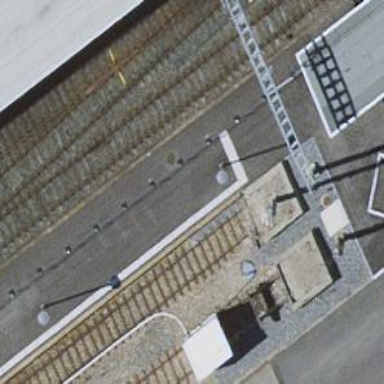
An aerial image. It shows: Railway buffer stop.